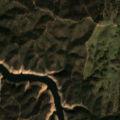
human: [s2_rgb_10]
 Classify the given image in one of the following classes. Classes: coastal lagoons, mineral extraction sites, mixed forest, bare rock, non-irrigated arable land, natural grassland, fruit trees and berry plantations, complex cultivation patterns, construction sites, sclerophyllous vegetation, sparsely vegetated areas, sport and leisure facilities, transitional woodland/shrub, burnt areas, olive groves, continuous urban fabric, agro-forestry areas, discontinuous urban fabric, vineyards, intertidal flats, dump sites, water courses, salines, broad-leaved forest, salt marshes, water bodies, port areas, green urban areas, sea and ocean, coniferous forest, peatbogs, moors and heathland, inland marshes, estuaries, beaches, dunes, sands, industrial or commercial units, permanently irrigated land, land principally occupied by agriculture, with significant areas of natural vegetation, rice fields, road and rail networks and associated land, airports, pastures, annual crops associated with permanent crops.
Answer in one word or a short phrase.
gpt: non-irrigated arable land, agro-forestry areas, broad-leaved forest, sclerophyllous vegetation, transitional woodland/shrub, water bodies